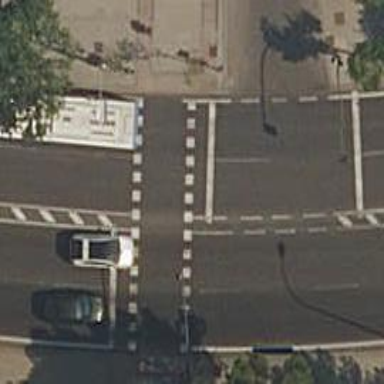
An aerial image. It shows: Road crossing with traffic signals.